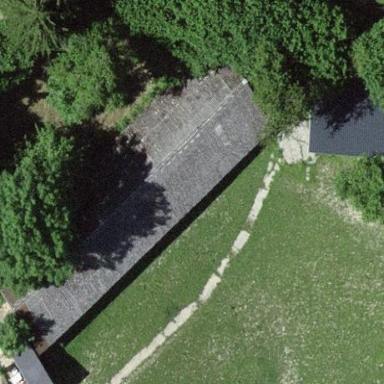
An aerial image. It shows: Rural barn.